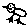
Label: bird